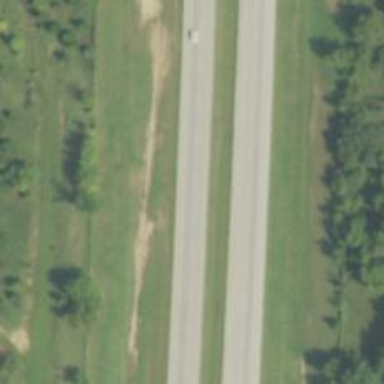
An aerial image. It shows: Trunk highway.